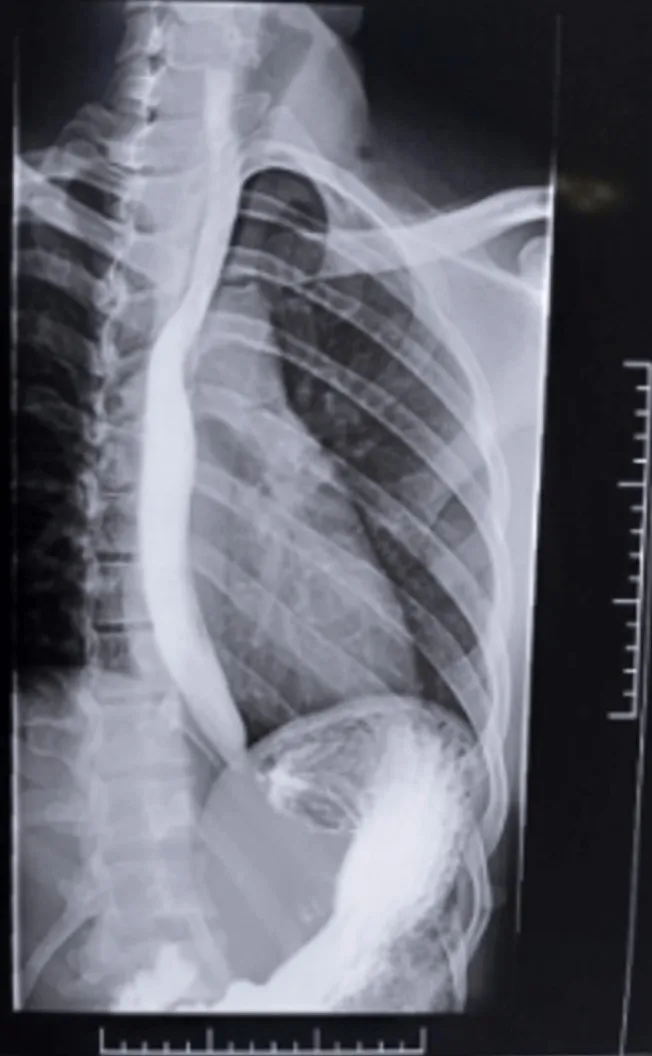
barium oesophagogram 2 weeks post operation; oesophageal stenosis resolved.
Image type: radiology (x_ray)